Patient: sex M, age 36
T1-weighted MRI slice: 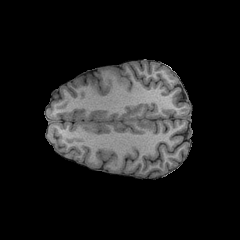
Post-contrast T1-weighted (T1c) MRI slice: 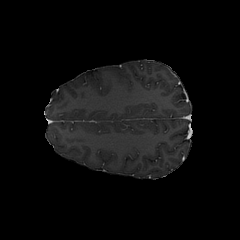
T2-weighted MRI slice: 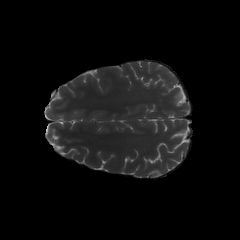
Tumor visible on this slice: no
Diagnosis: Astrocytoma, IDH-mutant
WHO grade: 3